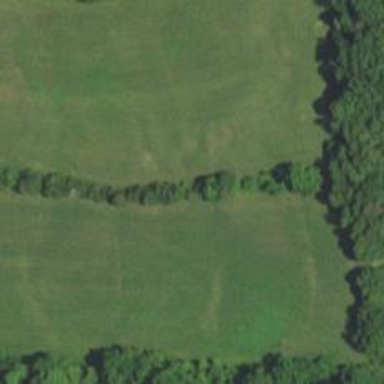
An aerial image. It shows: Row of trees in natural setting.